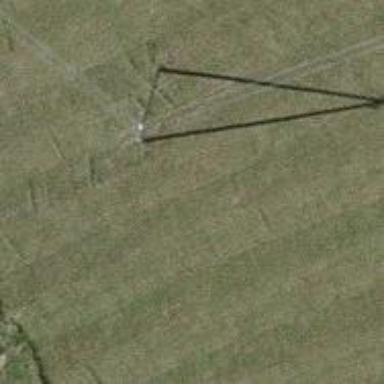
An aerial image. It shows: Power pole.